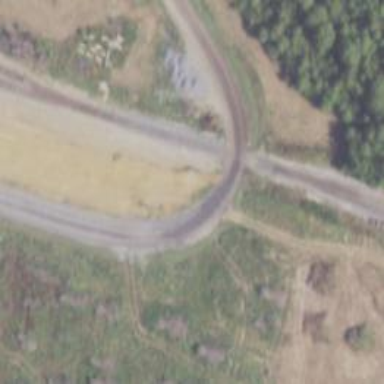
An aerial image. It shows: Railway level crossing.